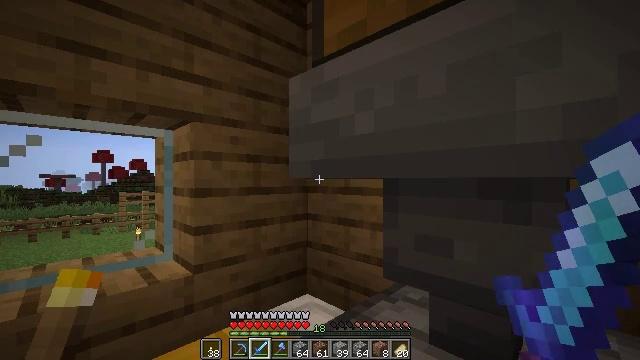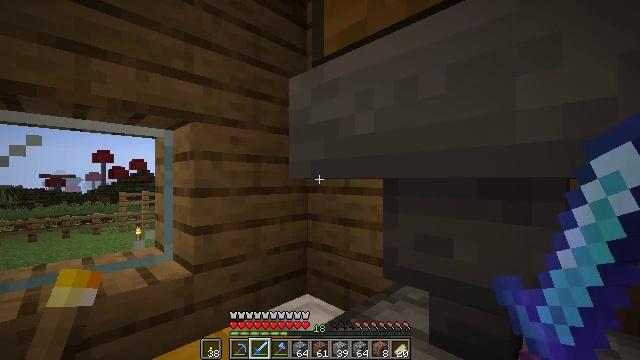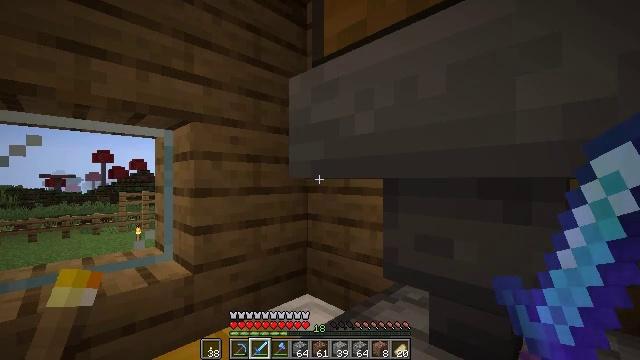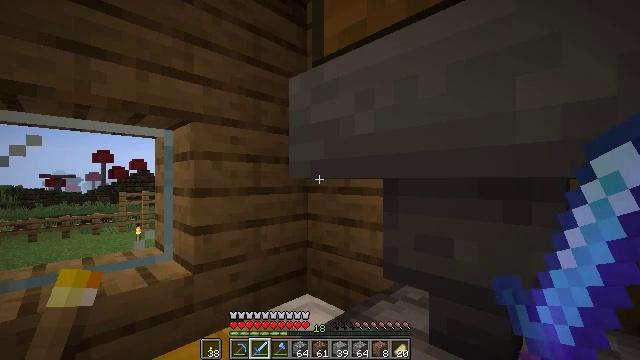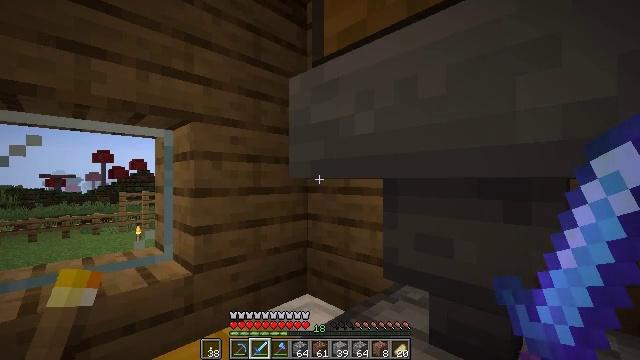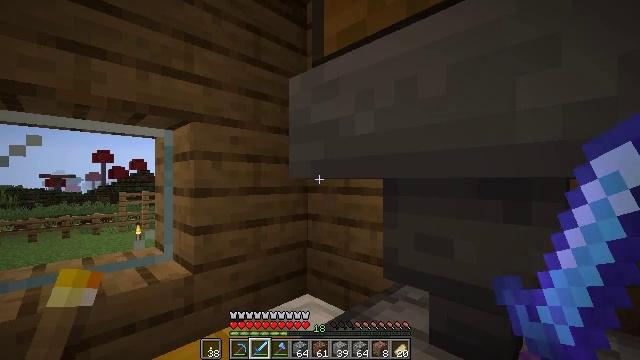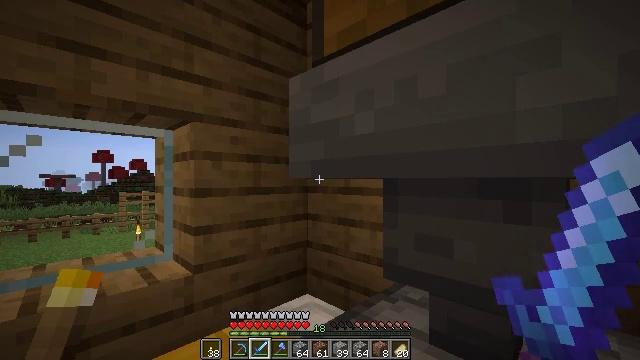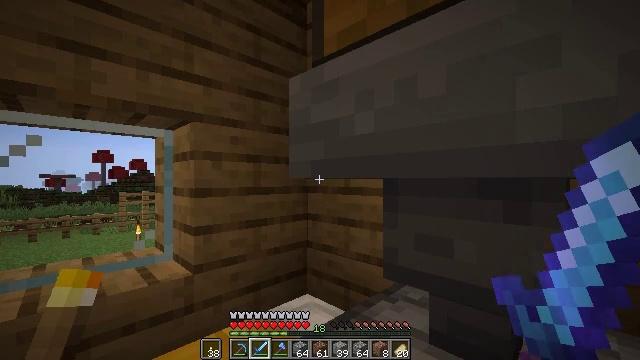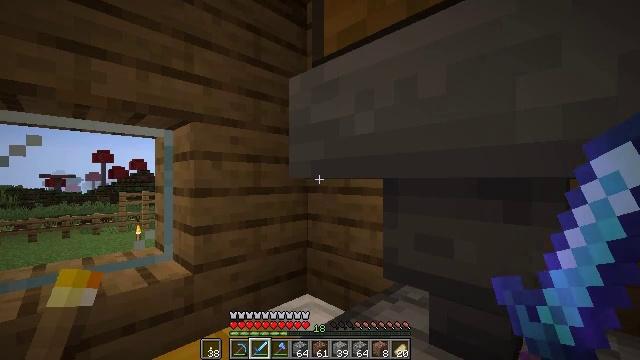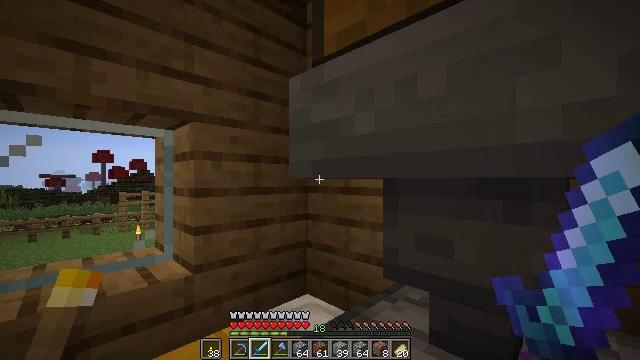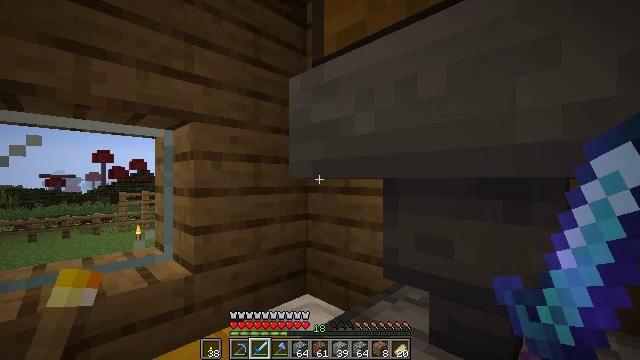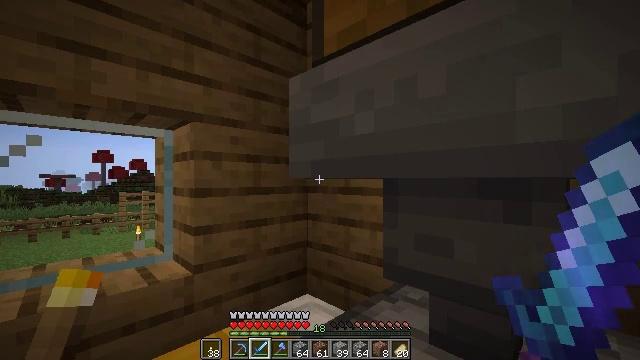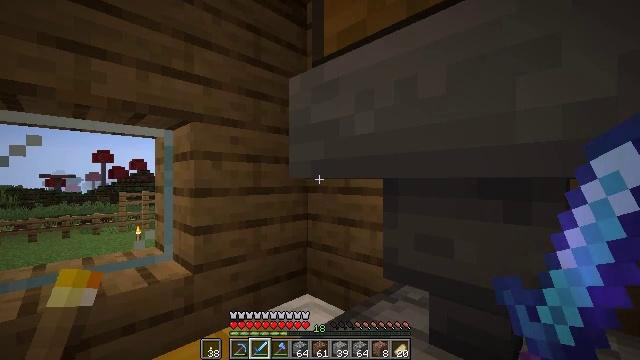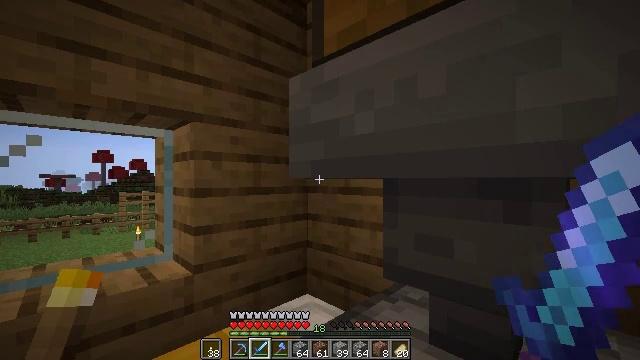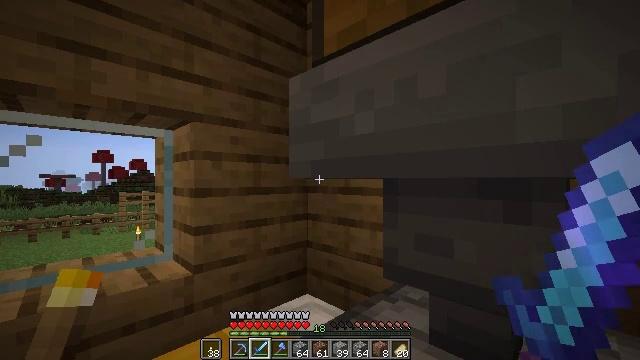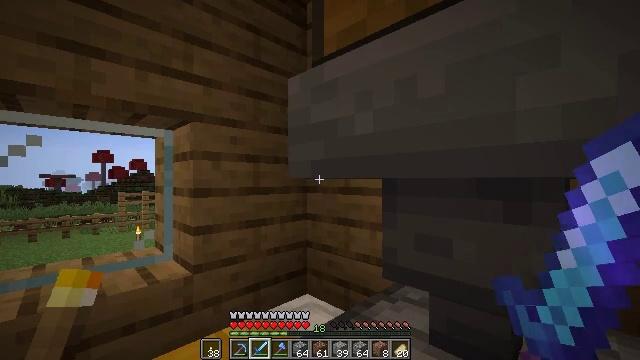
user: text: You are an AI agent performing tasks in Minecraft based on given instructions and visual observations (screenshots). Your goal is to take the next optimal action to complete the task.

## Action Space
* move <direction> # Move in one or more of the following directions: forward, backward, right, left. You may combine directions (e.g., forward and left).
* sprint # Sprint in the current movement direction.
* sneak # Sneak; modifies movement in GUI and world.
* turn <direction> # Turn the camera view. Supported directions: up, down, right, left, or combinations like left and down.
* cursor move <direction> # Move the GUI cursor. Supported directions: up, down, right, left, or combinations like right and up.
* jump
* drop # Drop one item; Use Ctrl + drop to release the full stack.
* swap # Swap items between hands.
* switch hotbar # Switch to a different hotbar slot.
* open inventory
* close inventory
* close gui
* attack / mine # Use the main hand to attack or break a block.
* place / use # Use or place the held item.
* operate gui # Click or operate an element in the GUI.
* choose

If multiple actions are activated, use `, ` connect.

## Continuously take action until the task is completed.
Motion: motion action
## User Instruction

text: Interact with the furnace to obtain green dye.
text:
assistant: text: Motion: no_op
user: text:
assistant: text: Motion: no_op
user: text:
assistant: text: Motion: no_op
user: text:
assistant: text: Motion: no_op
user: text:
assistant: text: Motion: no_op
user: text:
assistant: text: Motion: no_op
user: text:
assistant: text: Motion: no_op
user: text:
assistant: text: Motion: no_op
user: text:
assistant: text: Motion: no_op
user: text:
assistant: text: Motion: no_op
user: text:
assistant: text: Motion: no_op
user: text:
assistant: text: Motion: no_op
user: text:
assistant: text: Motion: no_op
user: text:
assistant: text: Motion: no_op
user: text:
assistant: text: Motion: no_op
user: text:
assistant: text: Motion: no_op
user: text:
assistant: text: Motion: no_op
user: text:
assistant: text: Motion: no_op
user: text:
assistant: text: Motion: no_op
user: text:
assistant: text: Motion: no_op
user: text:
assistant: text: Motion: no_op
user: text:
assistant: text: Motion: no_op
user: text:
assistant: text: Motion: no_op
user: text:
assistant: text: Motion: no_op
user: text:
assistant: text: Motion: no_op
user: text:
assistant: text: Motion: no_op
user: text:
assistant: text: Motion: no_op
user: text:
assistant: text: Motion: no_op
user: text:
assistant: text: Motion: no_op
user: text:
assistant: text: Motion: no_op